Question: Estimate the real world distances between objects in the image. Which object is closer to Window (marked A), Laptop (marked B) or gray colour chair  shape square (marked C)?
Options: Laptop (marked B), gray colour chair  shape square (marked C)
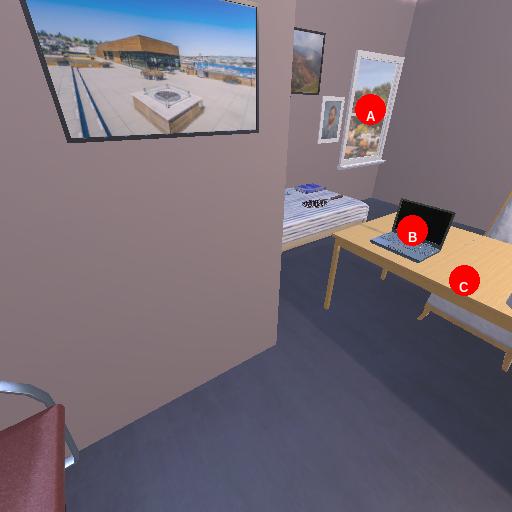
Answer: Laptop (marked B)